Question: i am using the following project
<URL> to develop slide out menu application.
How to run different activities in the same view by clicking the list in slide-menu.

for example if i click on item 1 i would like to parse one XML file in a separate activity and add that activity as a child to this parent view.because on each item click i would like to parse a separate XML file and also i would like to represent that parsed data in a separate layout file.so i need an activity to do that and i want that activity to be added as a child to this parent view.
how can i do this can any one help me in doing this.
if i start a new Intent (startactivity) it is navigating to me a different page. where i can't see this parent page.
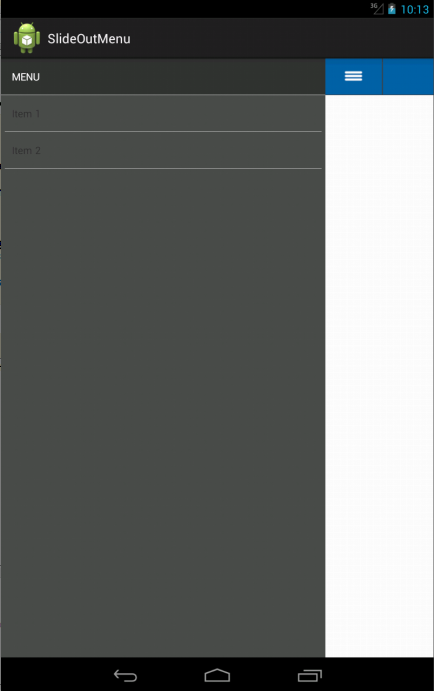
Answer: UI components that can be embedded inside your activity should be derived from Fragment rather than Activity. When converting your child activities into fragments, you will need to override onCreateView instead of onCreate in order to load the fragment's layout.
In your main activity's layout, you can directly insert the fragment you want to show initially, and give that fragment an ID. Then you can use code to replace the fragment with that ID with a different fragment.
This is a good place to get started: <URL>
This is too big a topic for me to cover everything - you really should look at the Android developer resources - but here are some examples.
As I said, you can put the initial fragment directly into your activity layout. "Fragment" is located on the "Layouts" tab of the layout editor. You give that fragment placeholder an "Id" you can use to identify it as well as the "Name" of the fragment class that will be there to start with.
Then when it's time to switch the fragment, you can use code like this:
'''
// Create new fragment and transaction
Fragment newFragment = new ExampleFragment();
FragmentTransaction transaction = getFragmentManager().beginTransaction();
// Replace whatever is in the fragment_container view with this fragment
transaction.replace(R.id.fragment_container, newFragment);
// Commit the transaction
transaction.commit();
'''